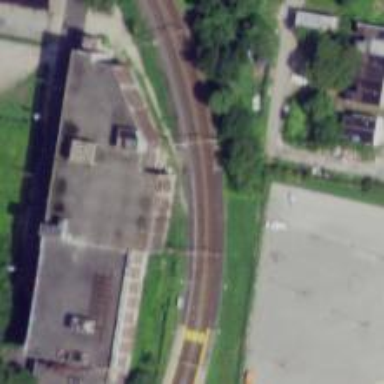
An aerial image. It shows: Railway with electrified contact lines running on embankment.